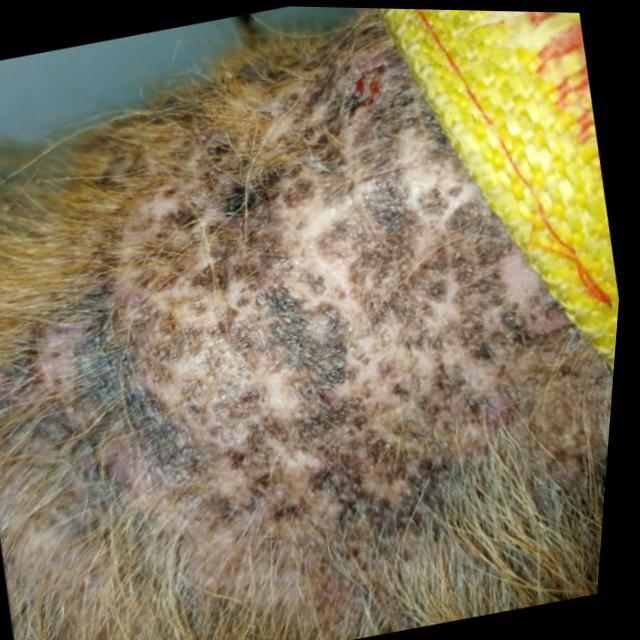
Canine demodicosis (Demodex mange) — caused by Demodex canis mites. Presents with alopecia, follicular papules, pustules, and comedones. Often localized on face and forelimbs.